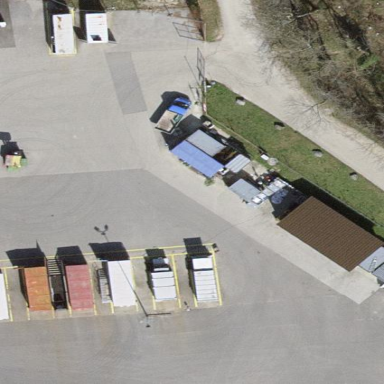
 and garden waste recycling. The center is enclosed by fence."